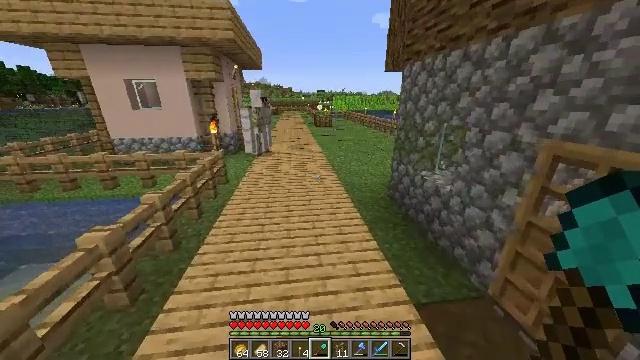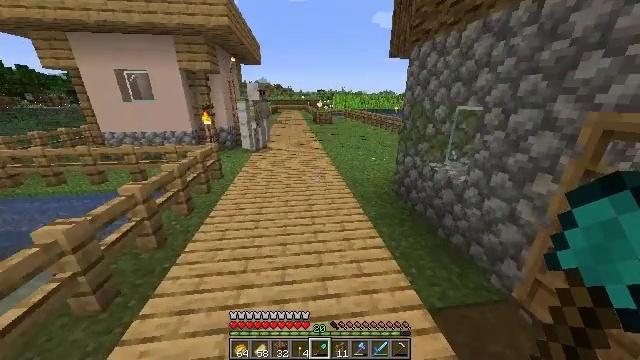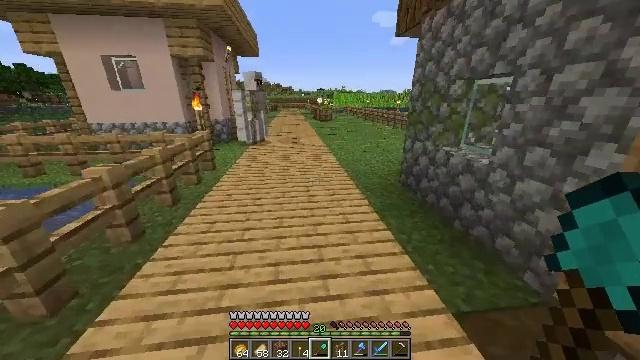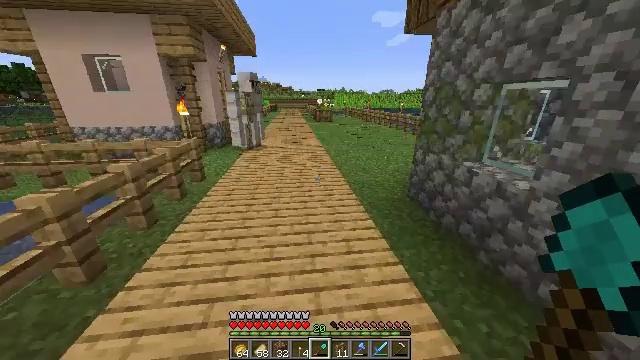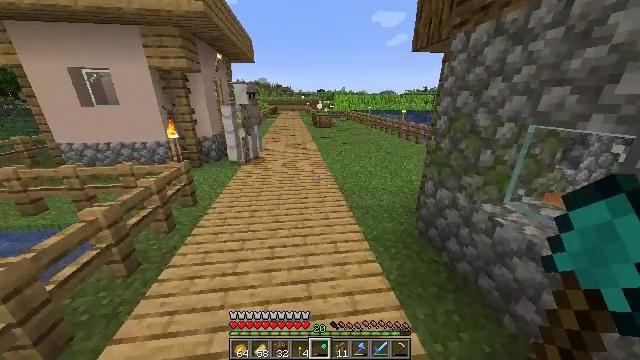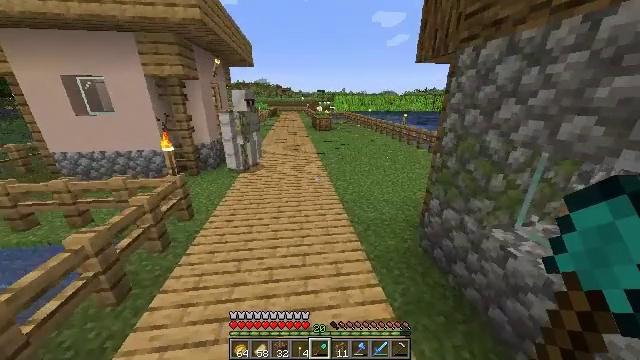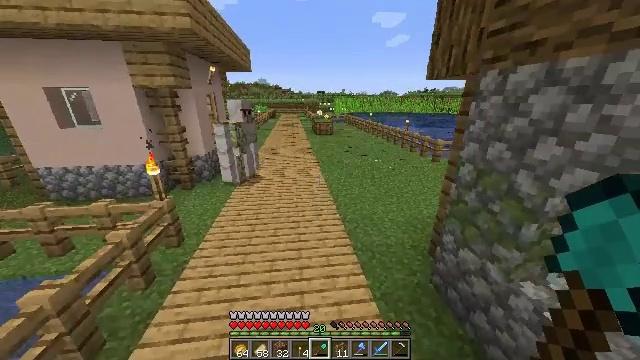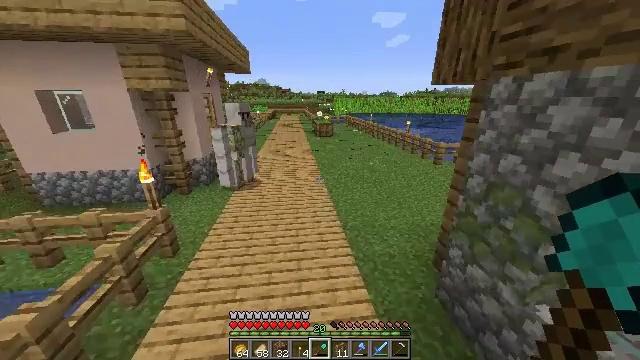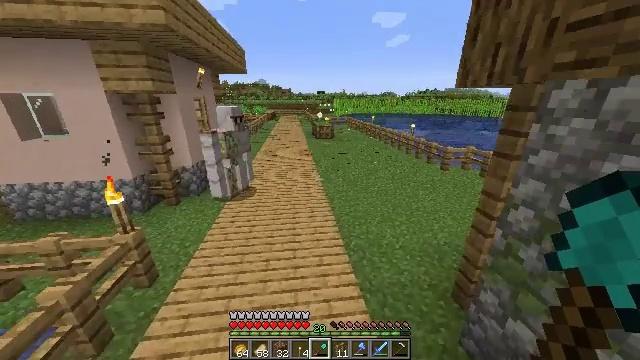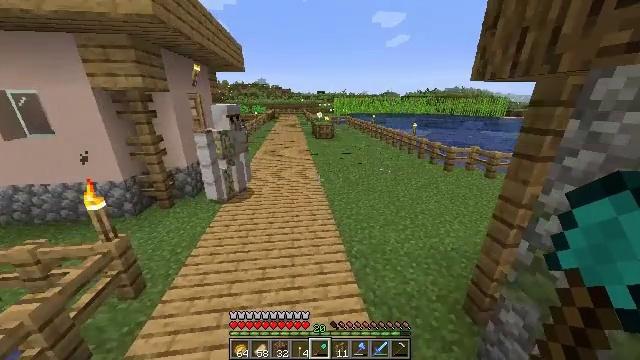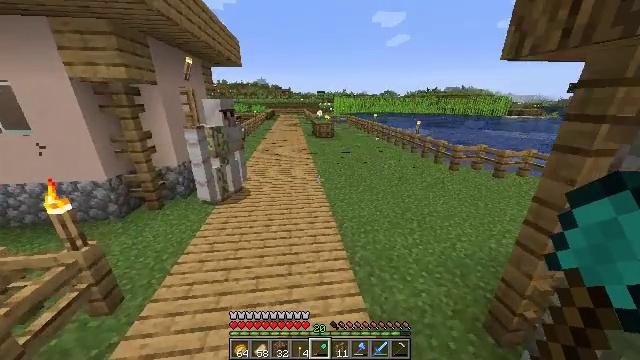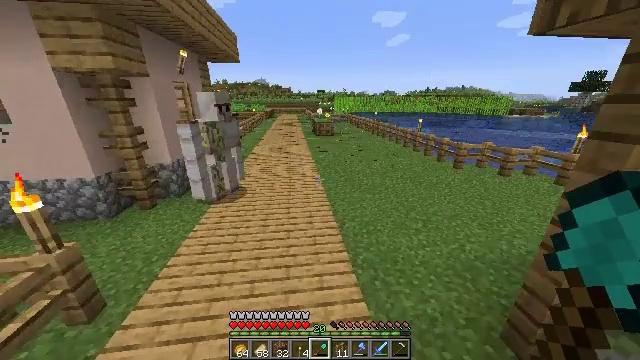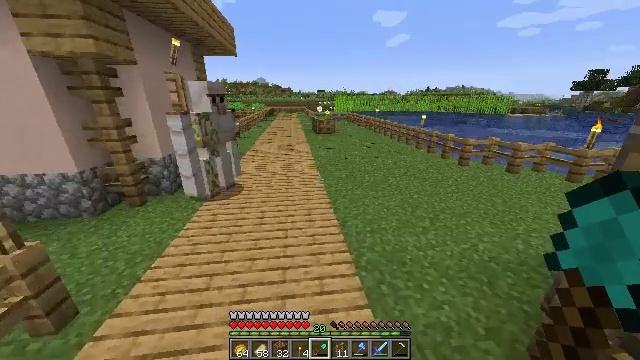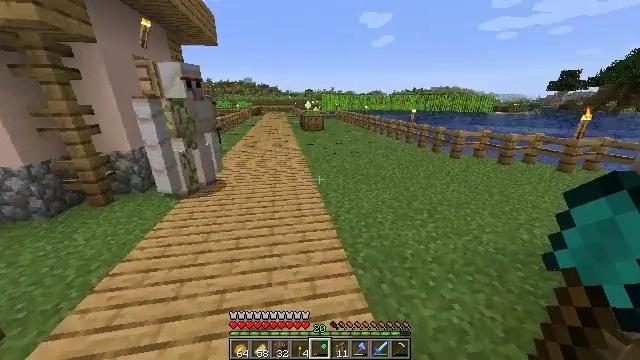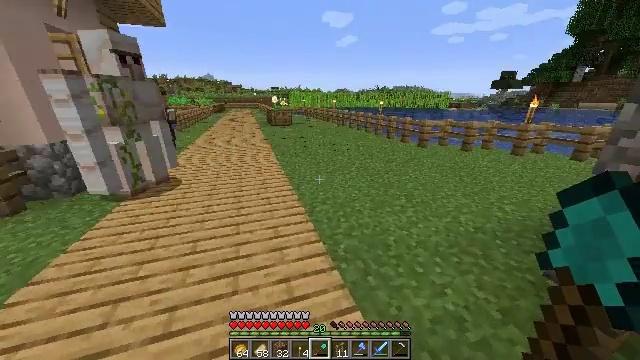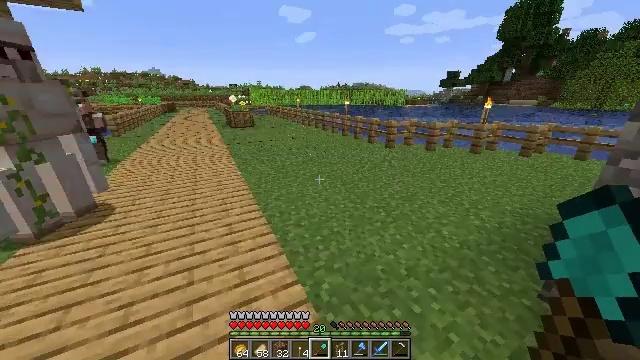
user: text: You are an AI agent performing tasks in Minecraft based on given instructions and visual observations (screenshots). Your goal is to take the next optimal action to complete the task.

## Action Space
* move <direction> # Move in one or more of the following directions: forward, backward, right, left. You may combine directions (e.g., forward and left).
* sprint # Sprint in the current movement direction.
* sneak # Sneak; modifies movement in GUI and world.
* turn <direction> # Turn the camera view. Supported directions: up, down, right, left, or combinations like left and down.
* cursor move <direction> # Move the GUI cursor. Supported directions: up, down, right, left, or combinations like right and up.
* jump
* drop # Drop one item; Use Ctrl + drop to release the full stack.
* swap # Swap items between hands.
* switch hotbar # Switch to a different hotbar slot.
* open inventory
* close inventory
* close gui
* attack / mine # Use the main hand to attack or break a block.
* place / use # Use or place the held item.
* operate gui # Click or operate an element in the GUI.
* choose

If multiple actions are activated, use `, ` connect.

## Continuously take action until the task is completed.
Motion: motion action
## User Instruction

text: Attack the torch to pick it up.
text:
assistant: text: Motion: move forward, sprint, jump
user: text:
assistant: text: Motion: move forward, sprint, jump
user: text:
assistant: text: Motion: move forward, sprint, jump
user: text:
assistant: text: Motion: move forward, sprint, jump
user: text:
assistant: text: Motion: move forward, sprint, jump
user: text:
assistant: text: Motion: move forward, jump
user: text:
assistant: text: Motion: move forward, jump
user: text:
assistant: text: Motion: move forward, jump
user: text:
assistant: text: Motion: move forward, jump
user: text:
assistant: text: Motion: move forward, jump
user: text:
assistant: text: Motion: move forward, jump
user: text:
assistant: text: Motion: move forward, jump
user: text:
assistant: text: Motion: move forward, sprint, turn right, jump
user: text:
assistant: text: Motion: move forward, sprint, turn right, jump
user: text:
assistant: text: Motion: move forward, sprint, turn right, jump
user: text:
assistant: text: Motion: move forward, sprint, turn right, jump
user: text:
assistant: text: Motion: move forward, sprint, jump
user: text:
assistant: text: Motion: move forward, jump
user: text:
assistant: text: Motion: move forward, jump
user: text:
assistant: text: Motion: move forward, jump
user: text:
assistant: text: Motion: move forward, jump
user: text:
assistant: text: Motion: move forward, jump
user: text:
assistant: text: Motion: move forward, jump
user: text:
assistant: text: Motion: move forward, jump
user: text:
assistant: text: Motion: move forward, sprint, jump
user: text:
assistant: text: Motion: move forward, sprint, jump
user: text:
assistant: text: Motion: move forward, sprint, jump
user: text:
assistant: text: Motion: move forward, sprint, jump
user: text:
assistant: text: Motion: move forward, jump
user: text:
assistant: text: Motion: move forward, jump